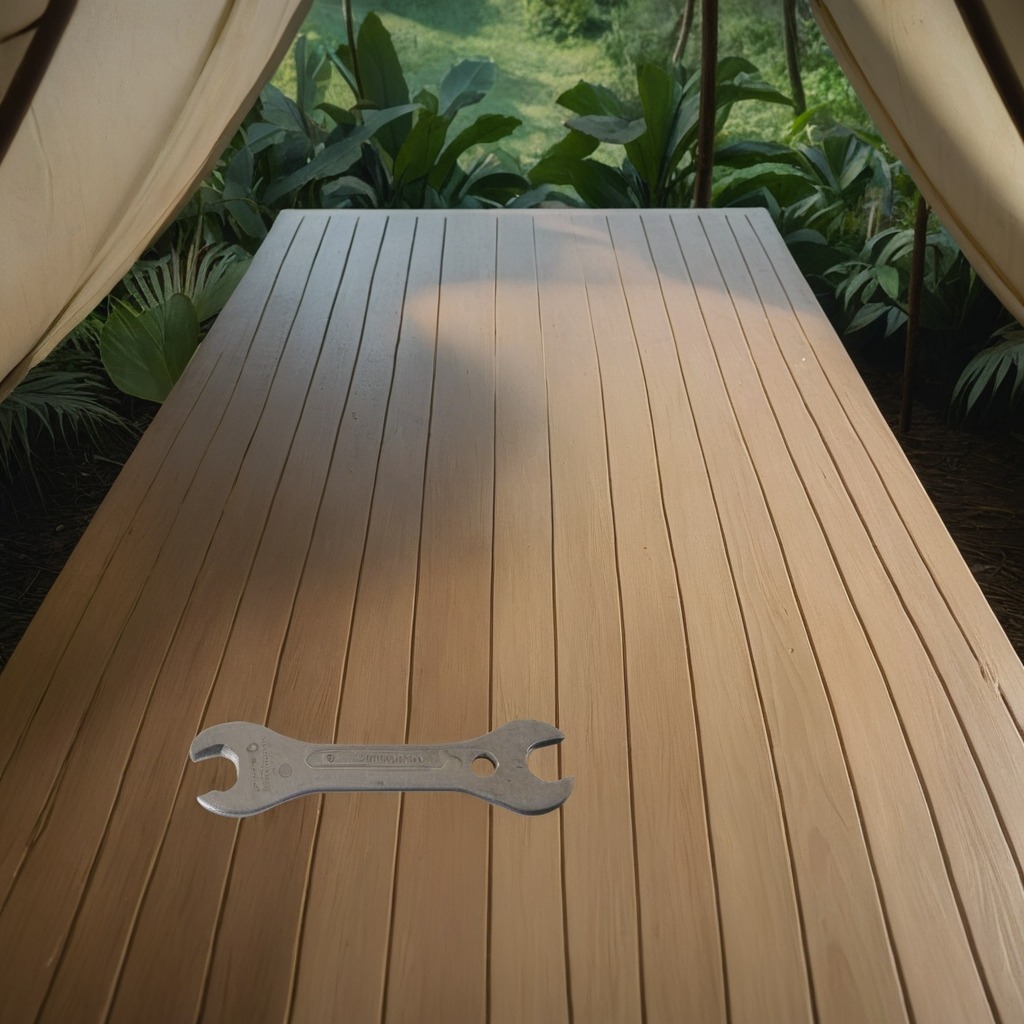
An wrench is lying on a wooden table inside a jungle field workshop tent.